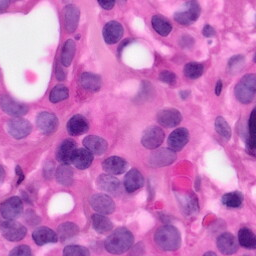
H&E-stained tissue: Pancreatic